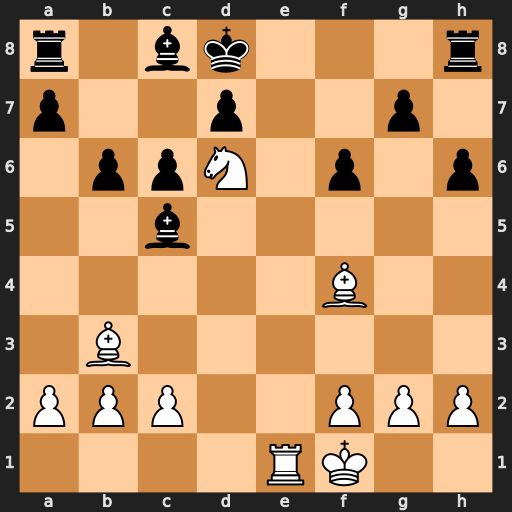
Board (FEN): r1bk3r/p2p2p1/1ppN1p1p/2b5/5B2/1B6/PPP2PPP/4RK2
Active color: w
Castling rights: -
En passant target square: -
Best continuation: Nf7#